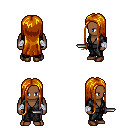
a pixel art fantasy rpg character, male body template, human, dark skin, gray robe, magenta pants, dark blonde extra-long hairstyle, white cloth bandages, brown shoes, dagger, four views (front, back, left, right), 2x2 character sprite sheet, small pixel art, hard edges, no anti-aliasing